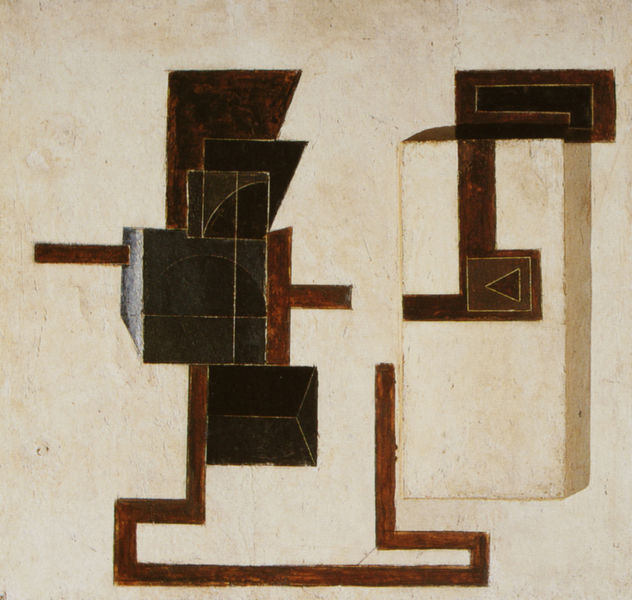
Titel: Malerische Konstruktion
Künstler: Valentin Justizkij
Standort: Saratow
Institution: Staatliches Kunstmuseum
Schlagwörter: blau, dunkel, gemälde, schatten, weiß, dreieck, komposition, kubismus, sand, bewegung, braun, grau, hell, licht, schwarz, öl, pastos, ansicht, perspektive, moderne, russland, abstrakt, creme, flächen, formen, linien, figuren, glanz, striche, rechtecke, rechteck, linie, form, würfel, sandfarben, quadrate, konstruktion, block, dreiecke, pfeil, geometrie, quadrat, meander, kuben, konstruktivismus, mäander, russisch, ritzen, perspektivisch, rhythmus, mäandern, geritzt, abstaktion, konstruktivistisch, bildflächen, flächenbild, giguren, schlangenline